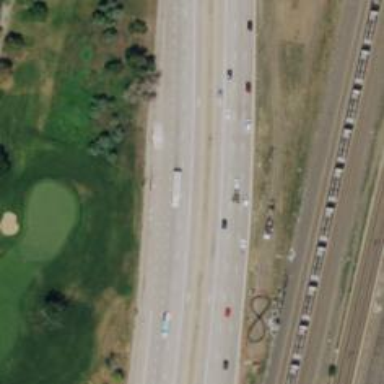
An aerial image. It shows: This image shows trunk highway that functions as expressway.